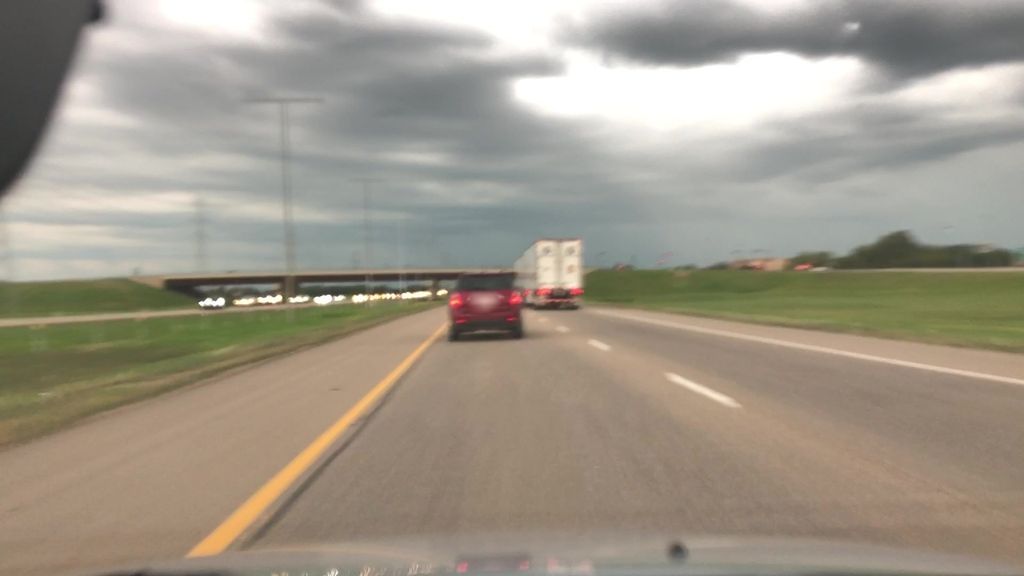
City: edmonton